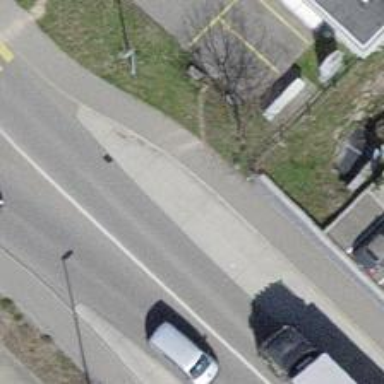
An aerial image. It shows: Bus stop with platform for public transport.